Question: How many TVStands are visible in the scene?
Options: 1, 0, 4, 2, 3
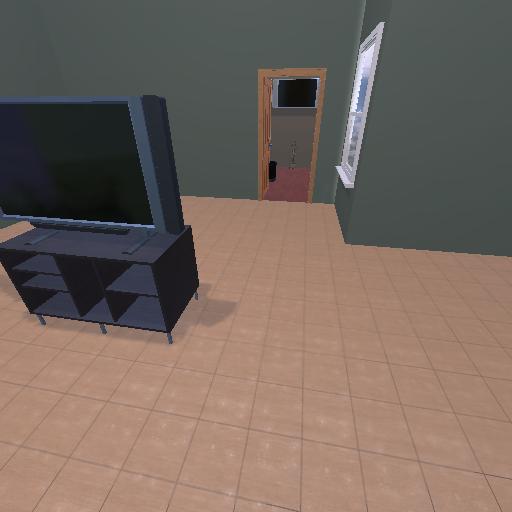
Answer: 1